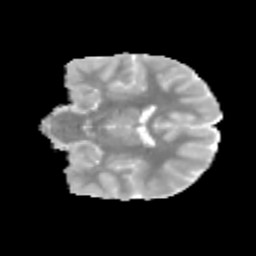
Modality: MD
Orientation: coronal
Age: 11
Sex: male
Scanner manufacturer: siemens
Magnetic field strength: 3 T
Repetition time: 3.8 s
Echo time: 0.07 s